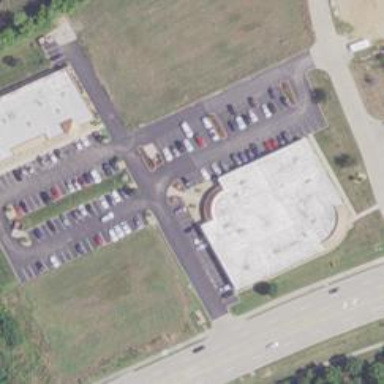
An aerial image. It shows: Commercial building.